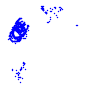
Particle: kaon